Interaction volume radius: 5 \u00c5
Interaction volume height: 30 \u00c5
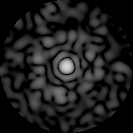
Disorder parameter: 0.7885